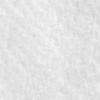
Label: no_change